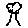
Label: tree